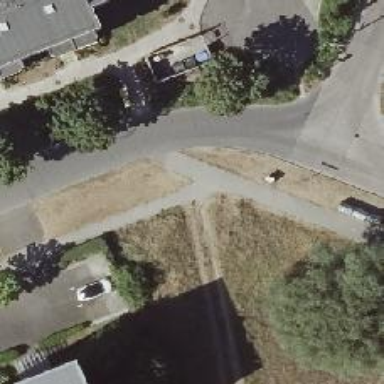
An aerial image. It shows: Concrete footway.